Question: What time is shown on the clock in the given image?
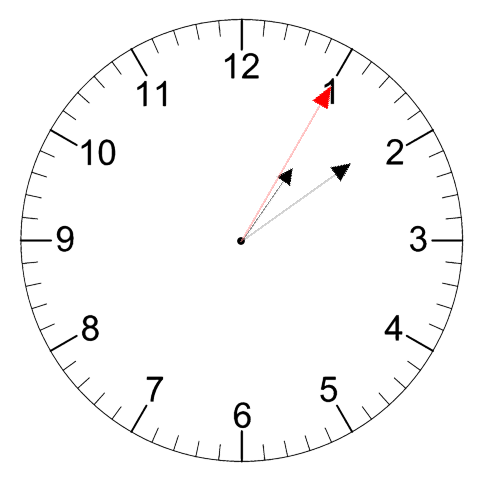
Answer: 01:09:05